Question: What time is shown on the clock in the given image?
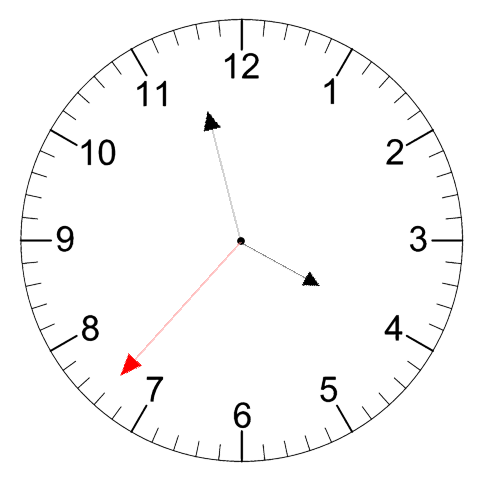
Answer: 03:57:37